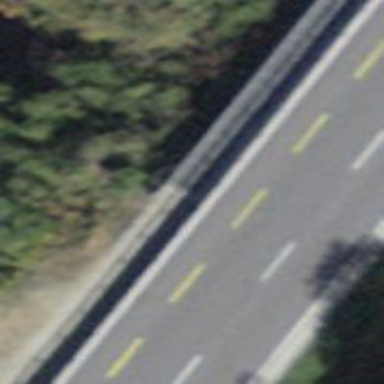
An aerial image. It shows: Path bridge with excellent trail visibility. The surface of the bridge is made of metal grid.